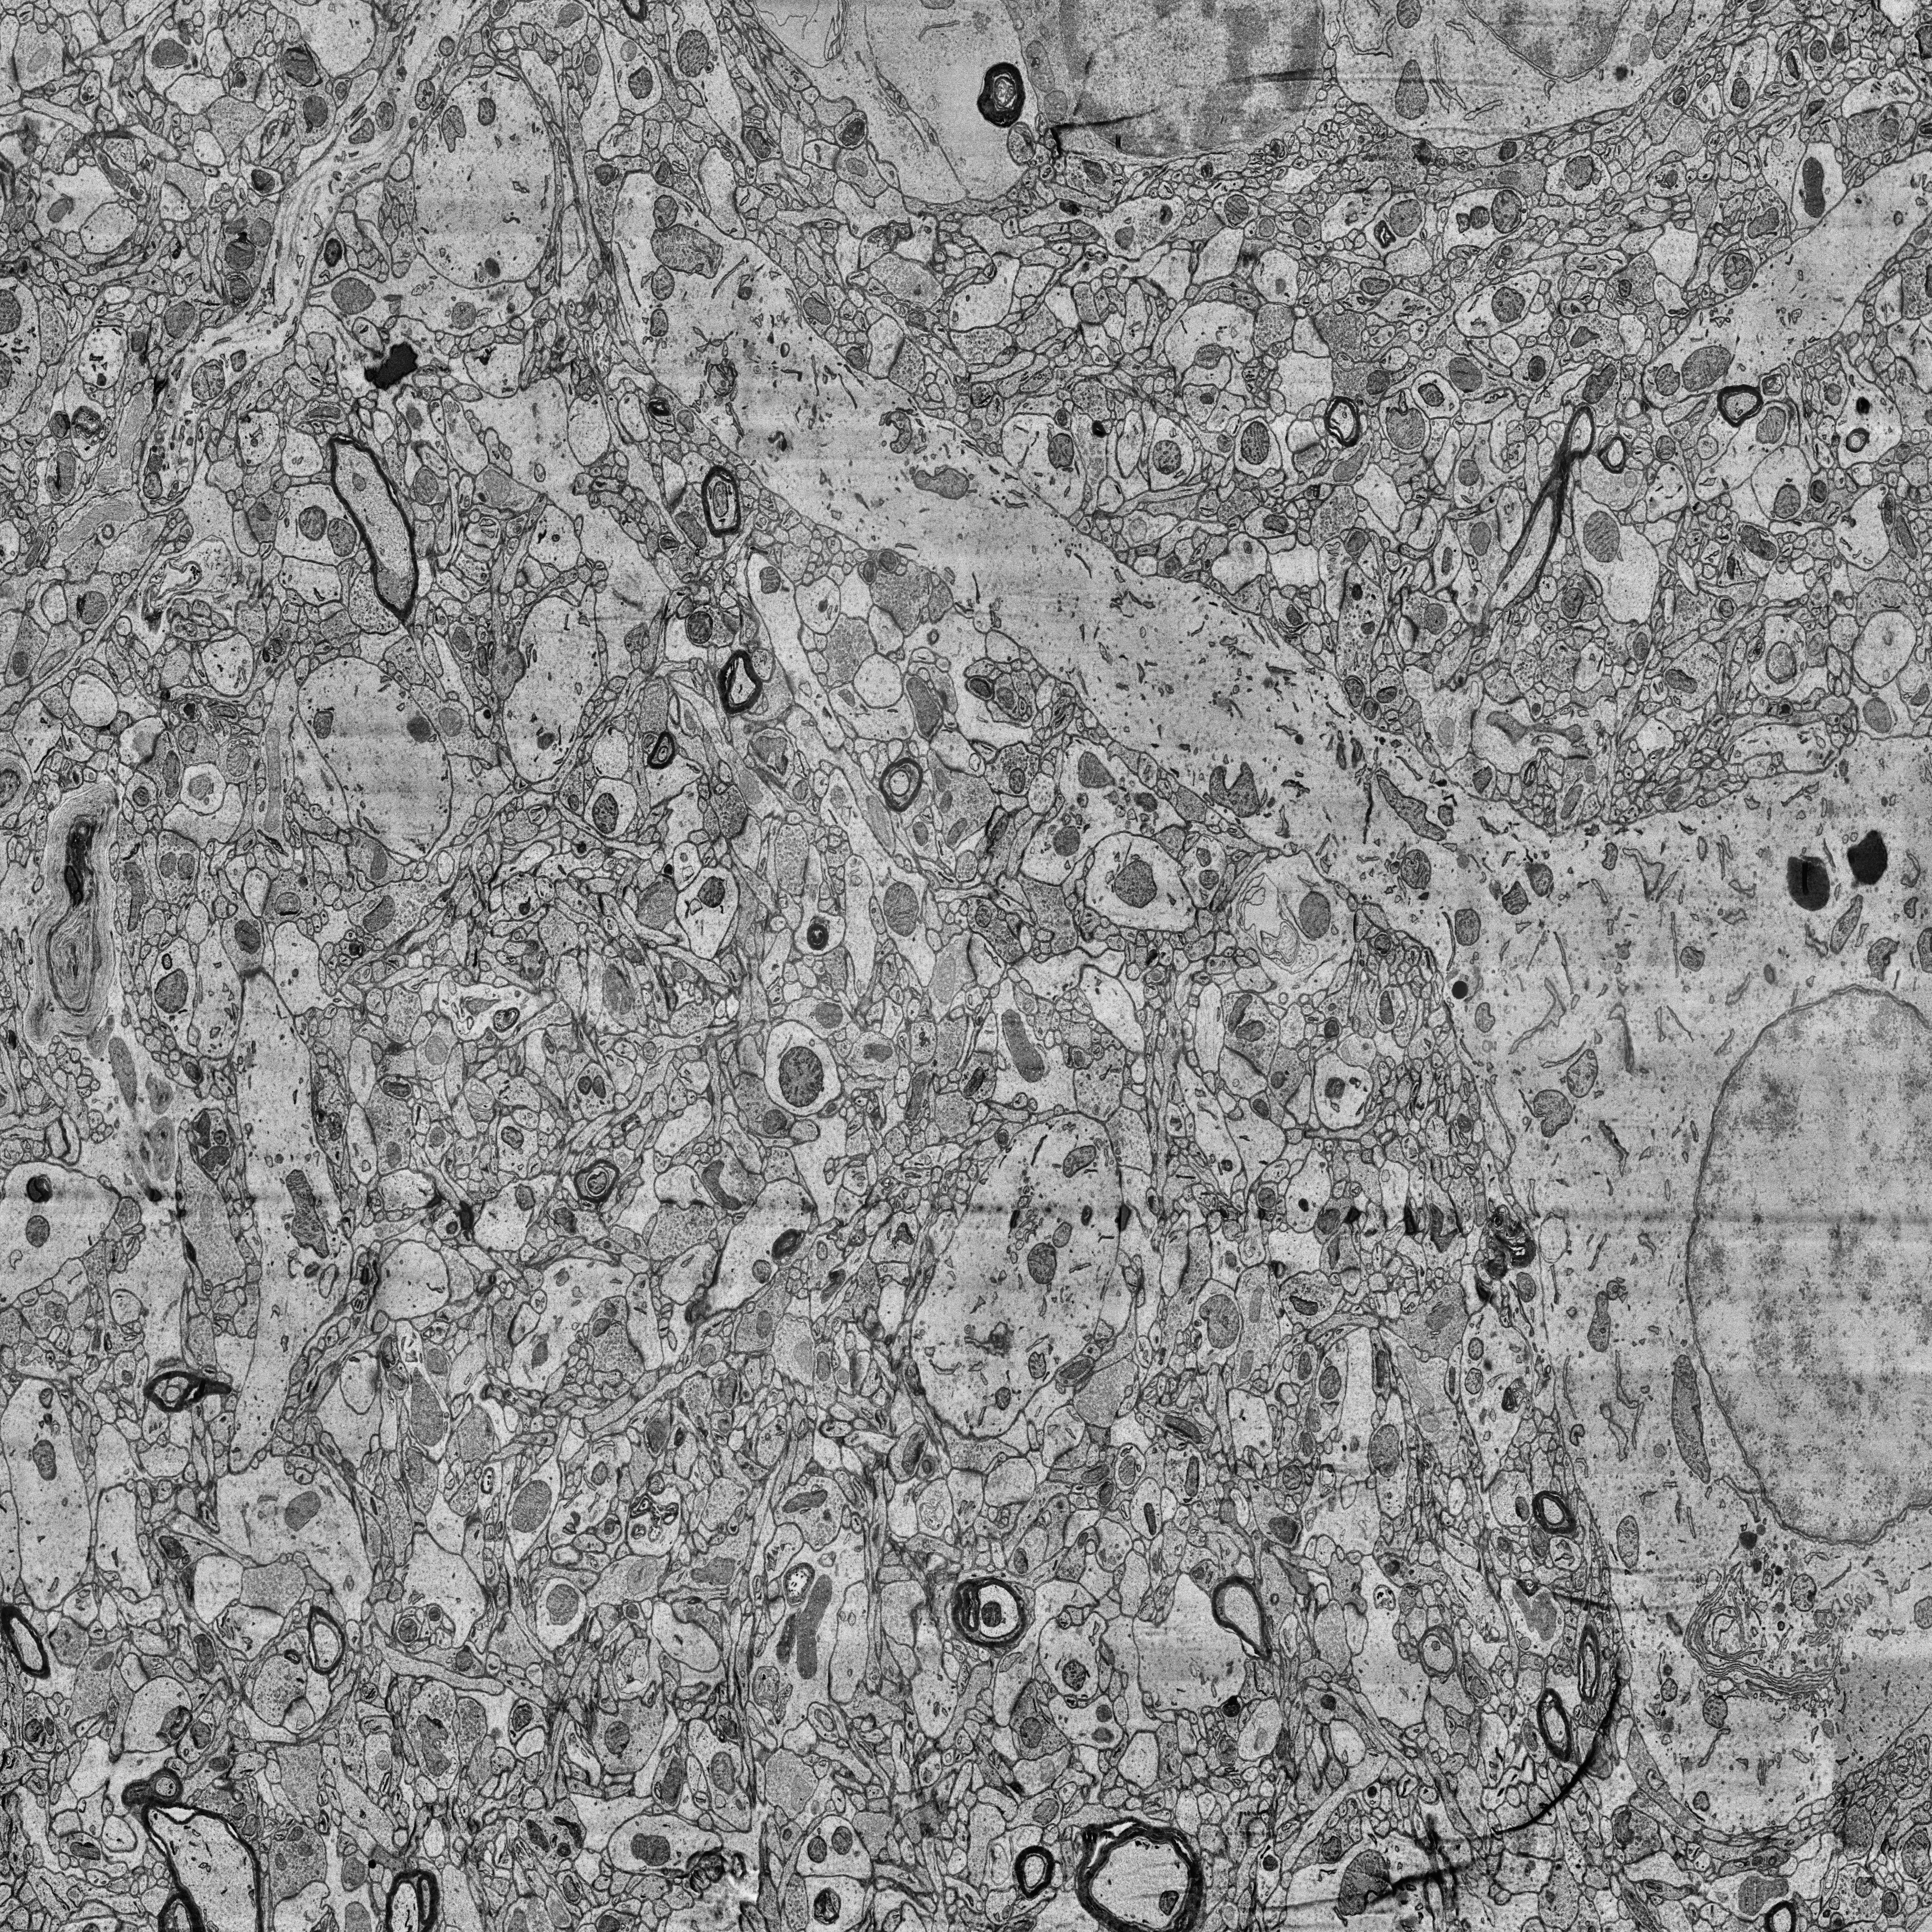
Electron microscopy slice of human cortex tissue
Slice depth (z): 241
Mitochondria instances in slice: 476